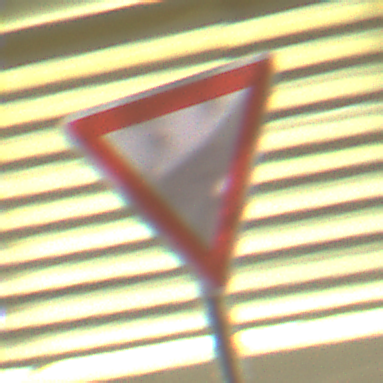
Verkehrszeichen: VorfahrtGewaehren
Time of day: SunriseSunset
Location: Outdoor (Urban)
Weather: PartlyCloudy
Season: NotSpecified
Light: Artificial